Field crop: maize
Growth stage: 2
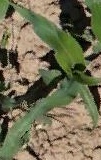
Species: maize